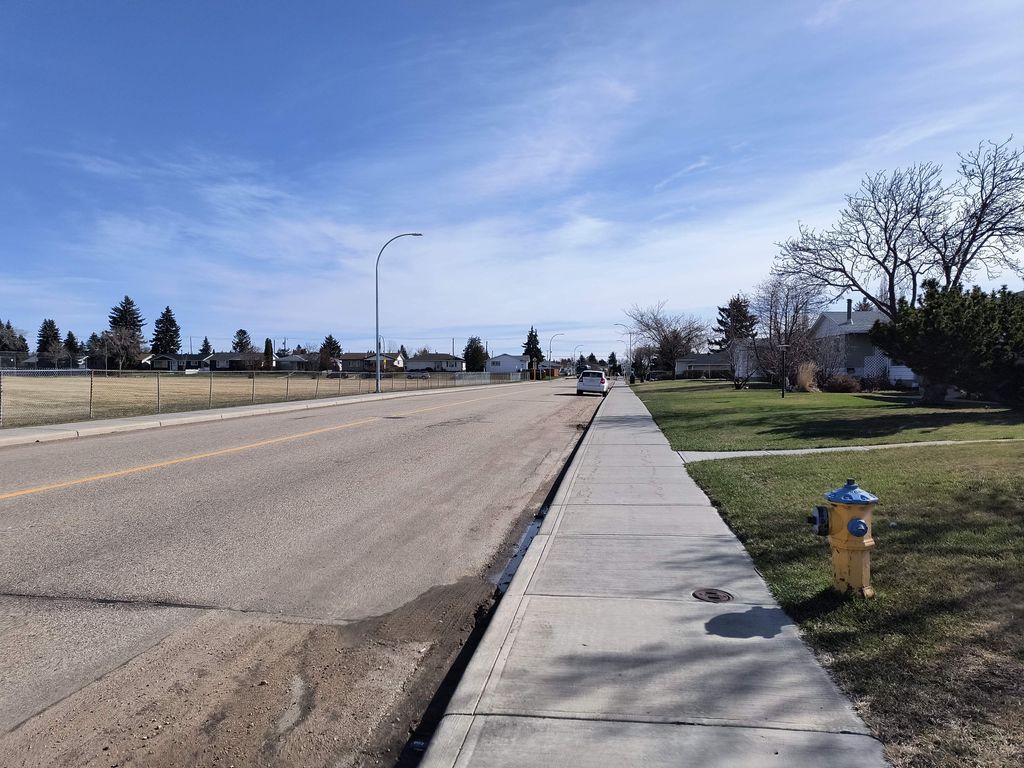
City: edmonton